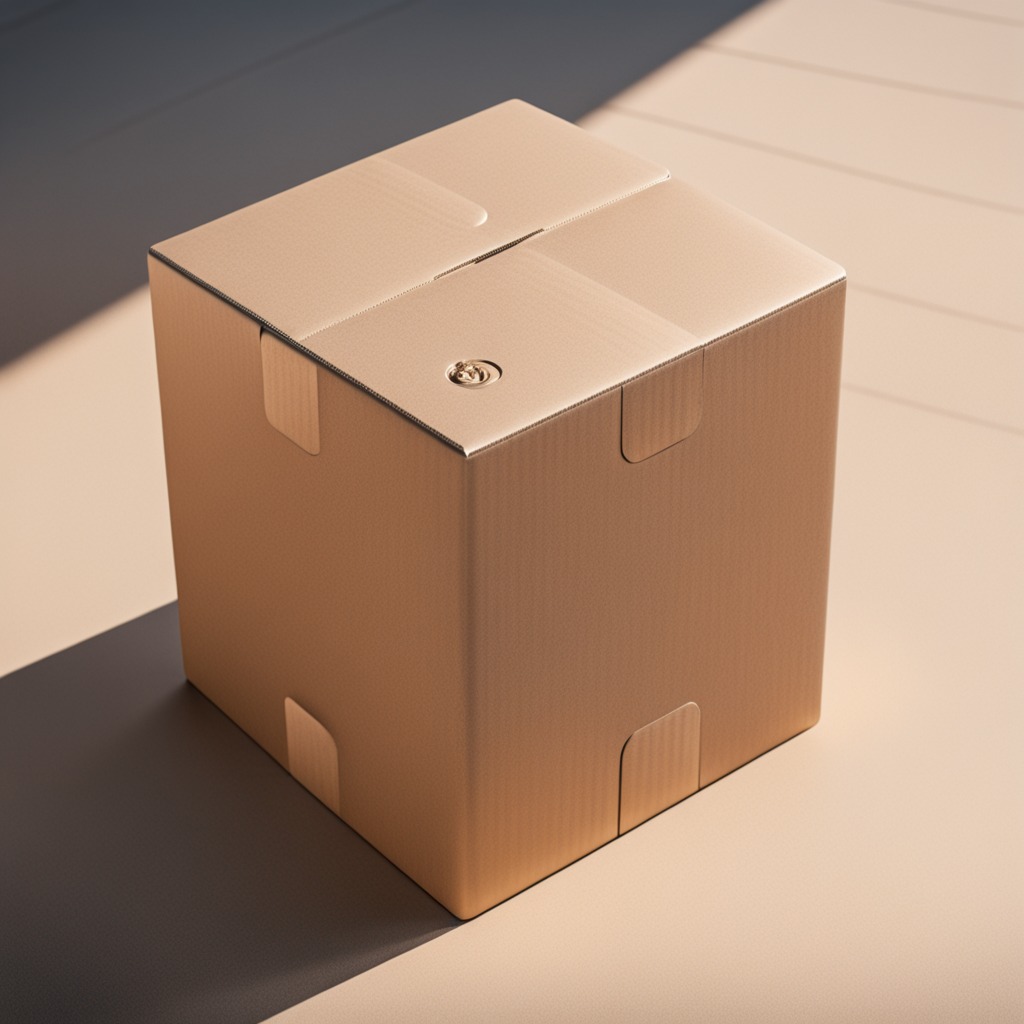
A coiled metal spring is lying on a clean dry cardboard box surface in an outdoor workshop during daytime bright natural light soft shadows slightly creased but